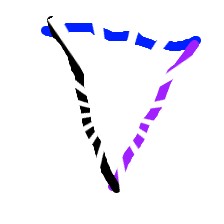
Shape: triangle